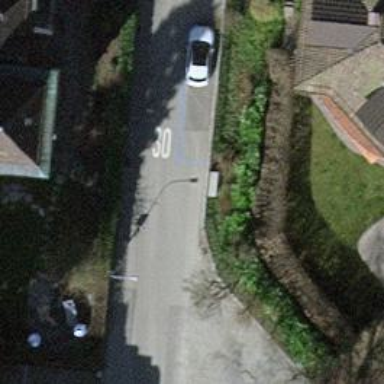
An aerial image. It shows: Power utility street cabinet.